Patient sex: M
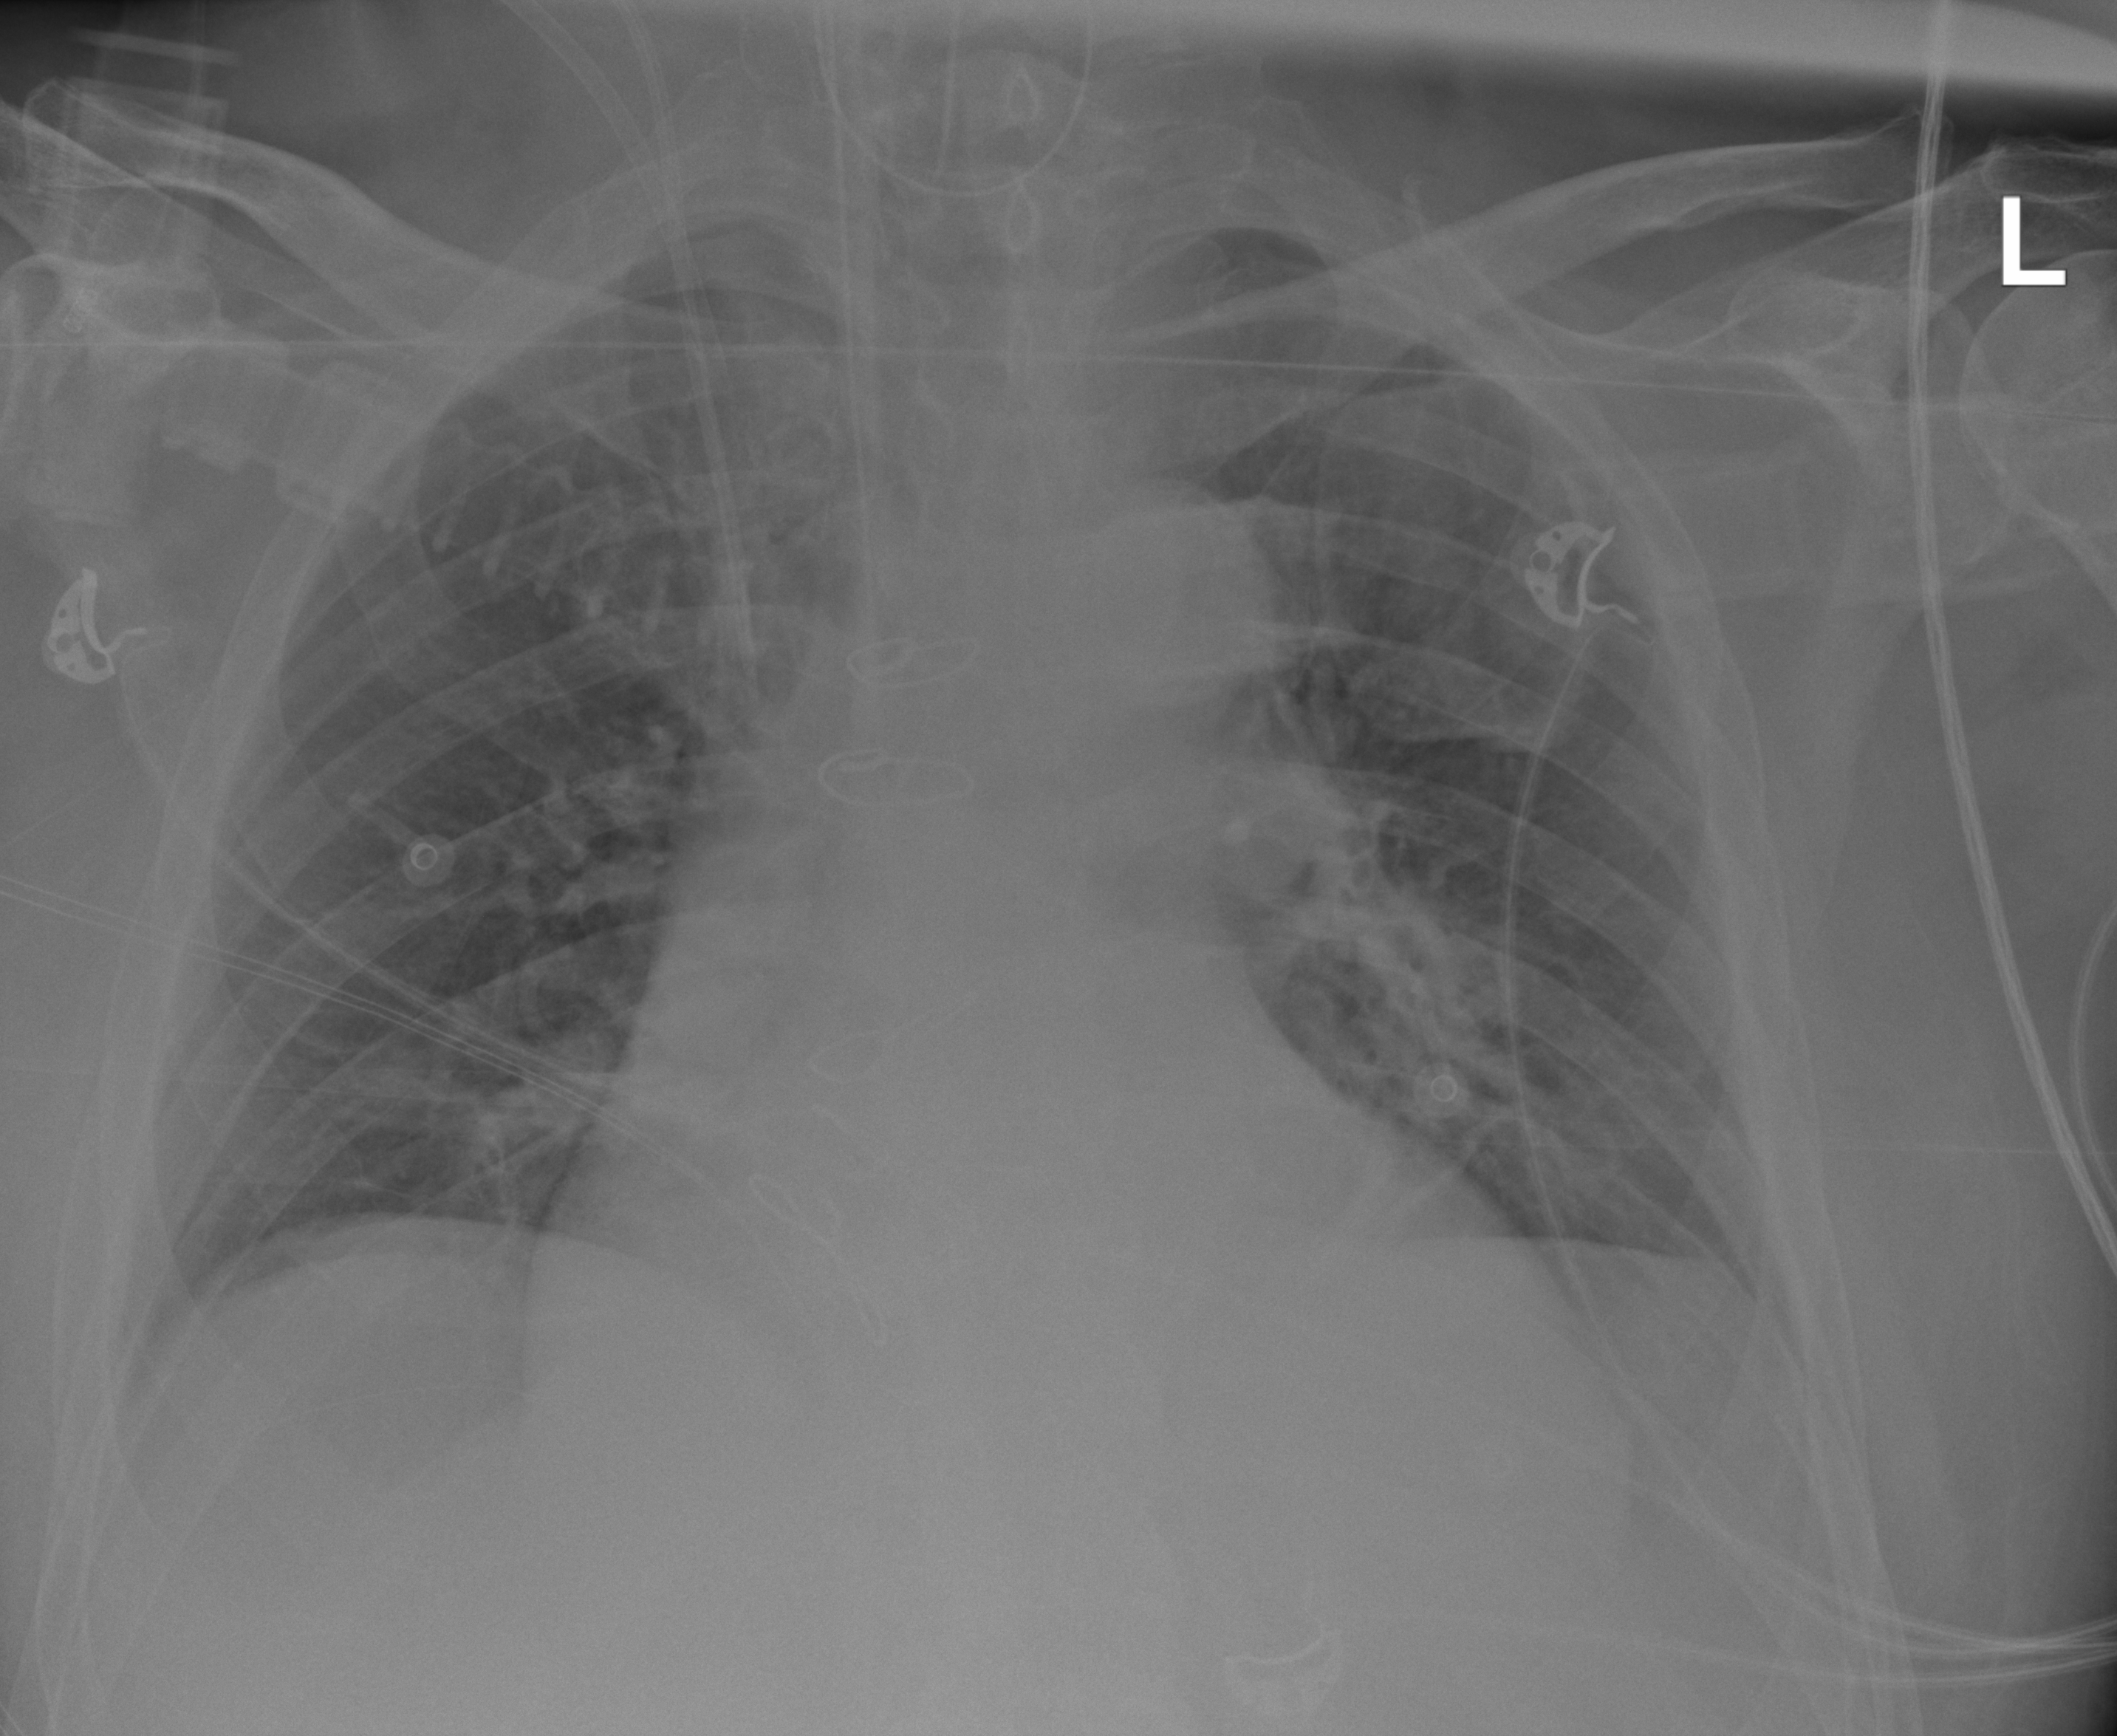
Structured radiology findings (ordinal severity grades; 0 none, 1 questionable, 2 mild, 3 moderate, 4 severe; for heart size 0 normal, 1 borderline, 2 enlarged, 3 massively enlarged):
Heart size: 2
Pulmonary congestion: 2
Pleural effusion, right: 1
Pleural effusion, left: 0
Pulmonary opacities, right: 0
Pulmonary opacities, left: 0
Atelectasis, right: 0
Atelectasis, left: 0